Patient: sex M, age 69
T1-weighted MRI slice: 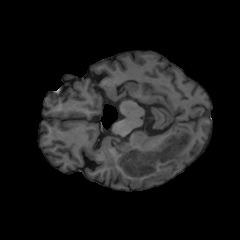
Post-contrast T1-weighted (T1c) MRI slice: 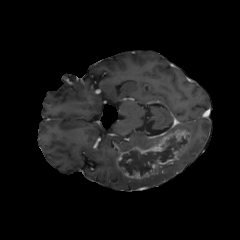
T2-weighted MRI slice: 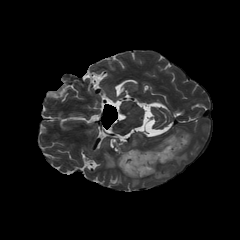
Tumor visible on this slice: yes
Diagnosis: Glioblastoma, IDH-wildtype
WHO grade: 4